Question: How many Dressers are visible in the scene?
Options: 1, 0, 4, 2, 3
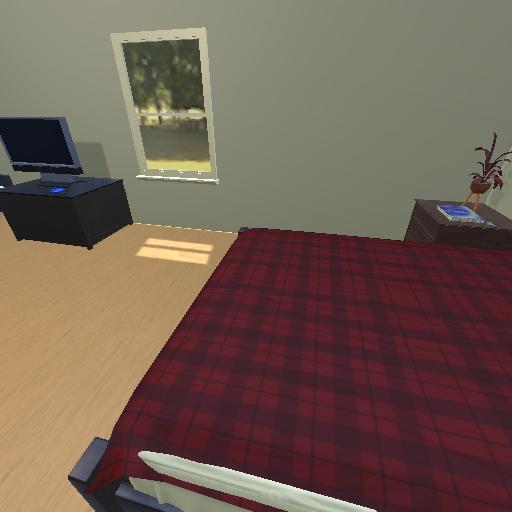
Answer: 1